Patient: sex F, age 59
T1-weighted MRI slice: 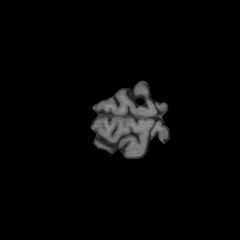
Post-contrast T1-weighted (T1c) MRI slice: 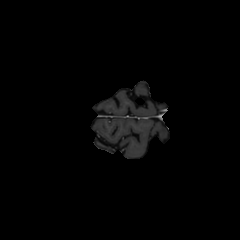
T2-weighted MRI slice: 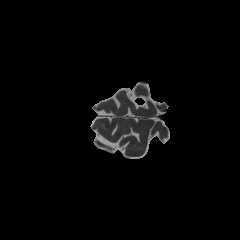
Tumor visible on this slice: no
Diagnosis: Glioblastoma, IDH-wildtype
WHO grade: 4